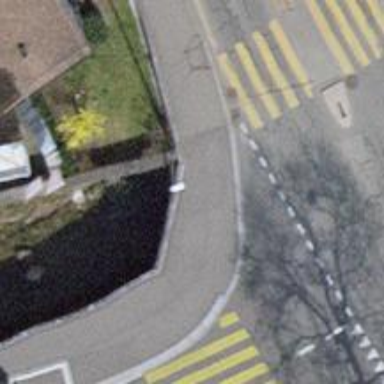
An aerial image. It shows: Sidewalk footway on asphalt bridge.